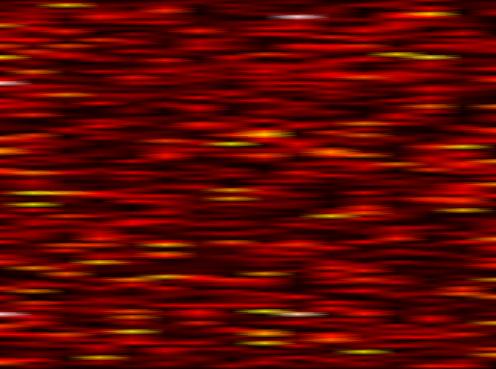
Label: FOFDM